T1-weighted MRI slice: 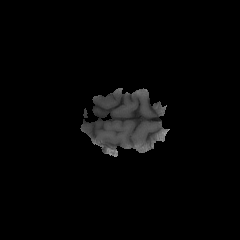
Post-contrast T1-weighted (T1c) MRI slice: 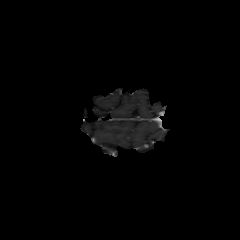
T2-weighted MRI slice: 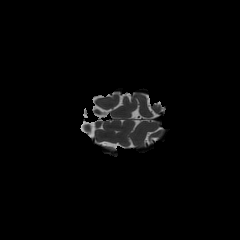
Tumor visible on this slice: no